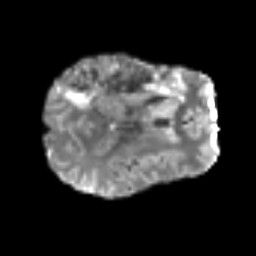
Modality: T2w
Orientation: axial
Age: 54
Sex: male
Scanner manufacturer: siemens
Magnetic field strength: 3 T
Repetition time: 6.1 s
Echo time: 0.101 s